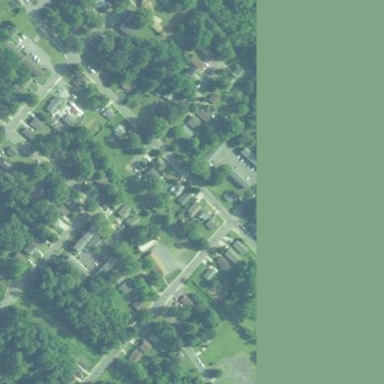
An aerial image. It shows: Residential area composed of single-family homes.